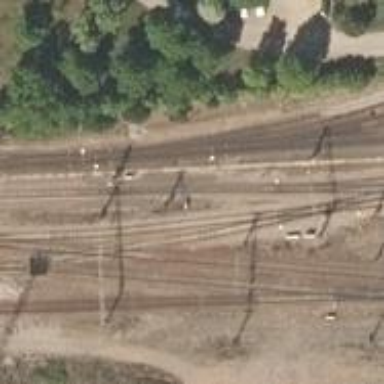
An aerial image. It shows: Railway signal.